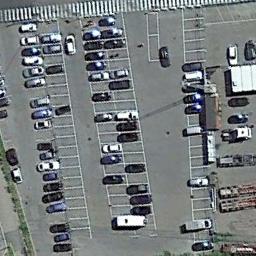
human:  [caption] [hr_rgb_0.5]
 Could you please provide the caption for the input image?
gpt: Many cars are in the parking lot .

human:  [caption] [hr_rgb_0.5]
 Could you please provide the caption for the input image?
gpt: There are some cars on the parking lot .

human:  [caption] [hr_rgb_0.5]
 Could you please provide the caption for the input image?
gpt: Seven rows of cars were parked in the parking lot .

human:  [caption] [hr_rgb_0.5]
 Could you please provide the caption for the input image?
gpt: The parking lot has some parked cars and some makeshift houses are next to the parking lot .

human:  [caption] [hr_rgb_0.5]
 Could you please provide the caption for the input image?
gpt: There are some cars on the parking lot .